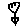
Label: flower